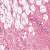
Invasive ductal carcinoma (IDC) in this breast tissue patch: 0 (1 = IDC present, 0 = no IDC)